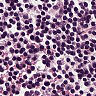
Metastatic tissue present: no